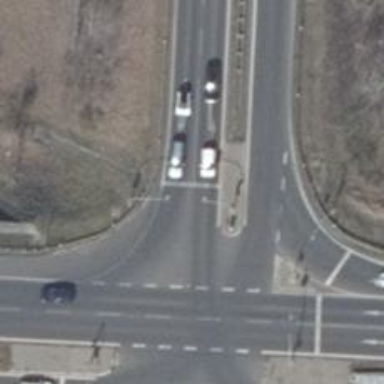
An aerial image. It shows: Road with traffic signals.